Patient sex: F
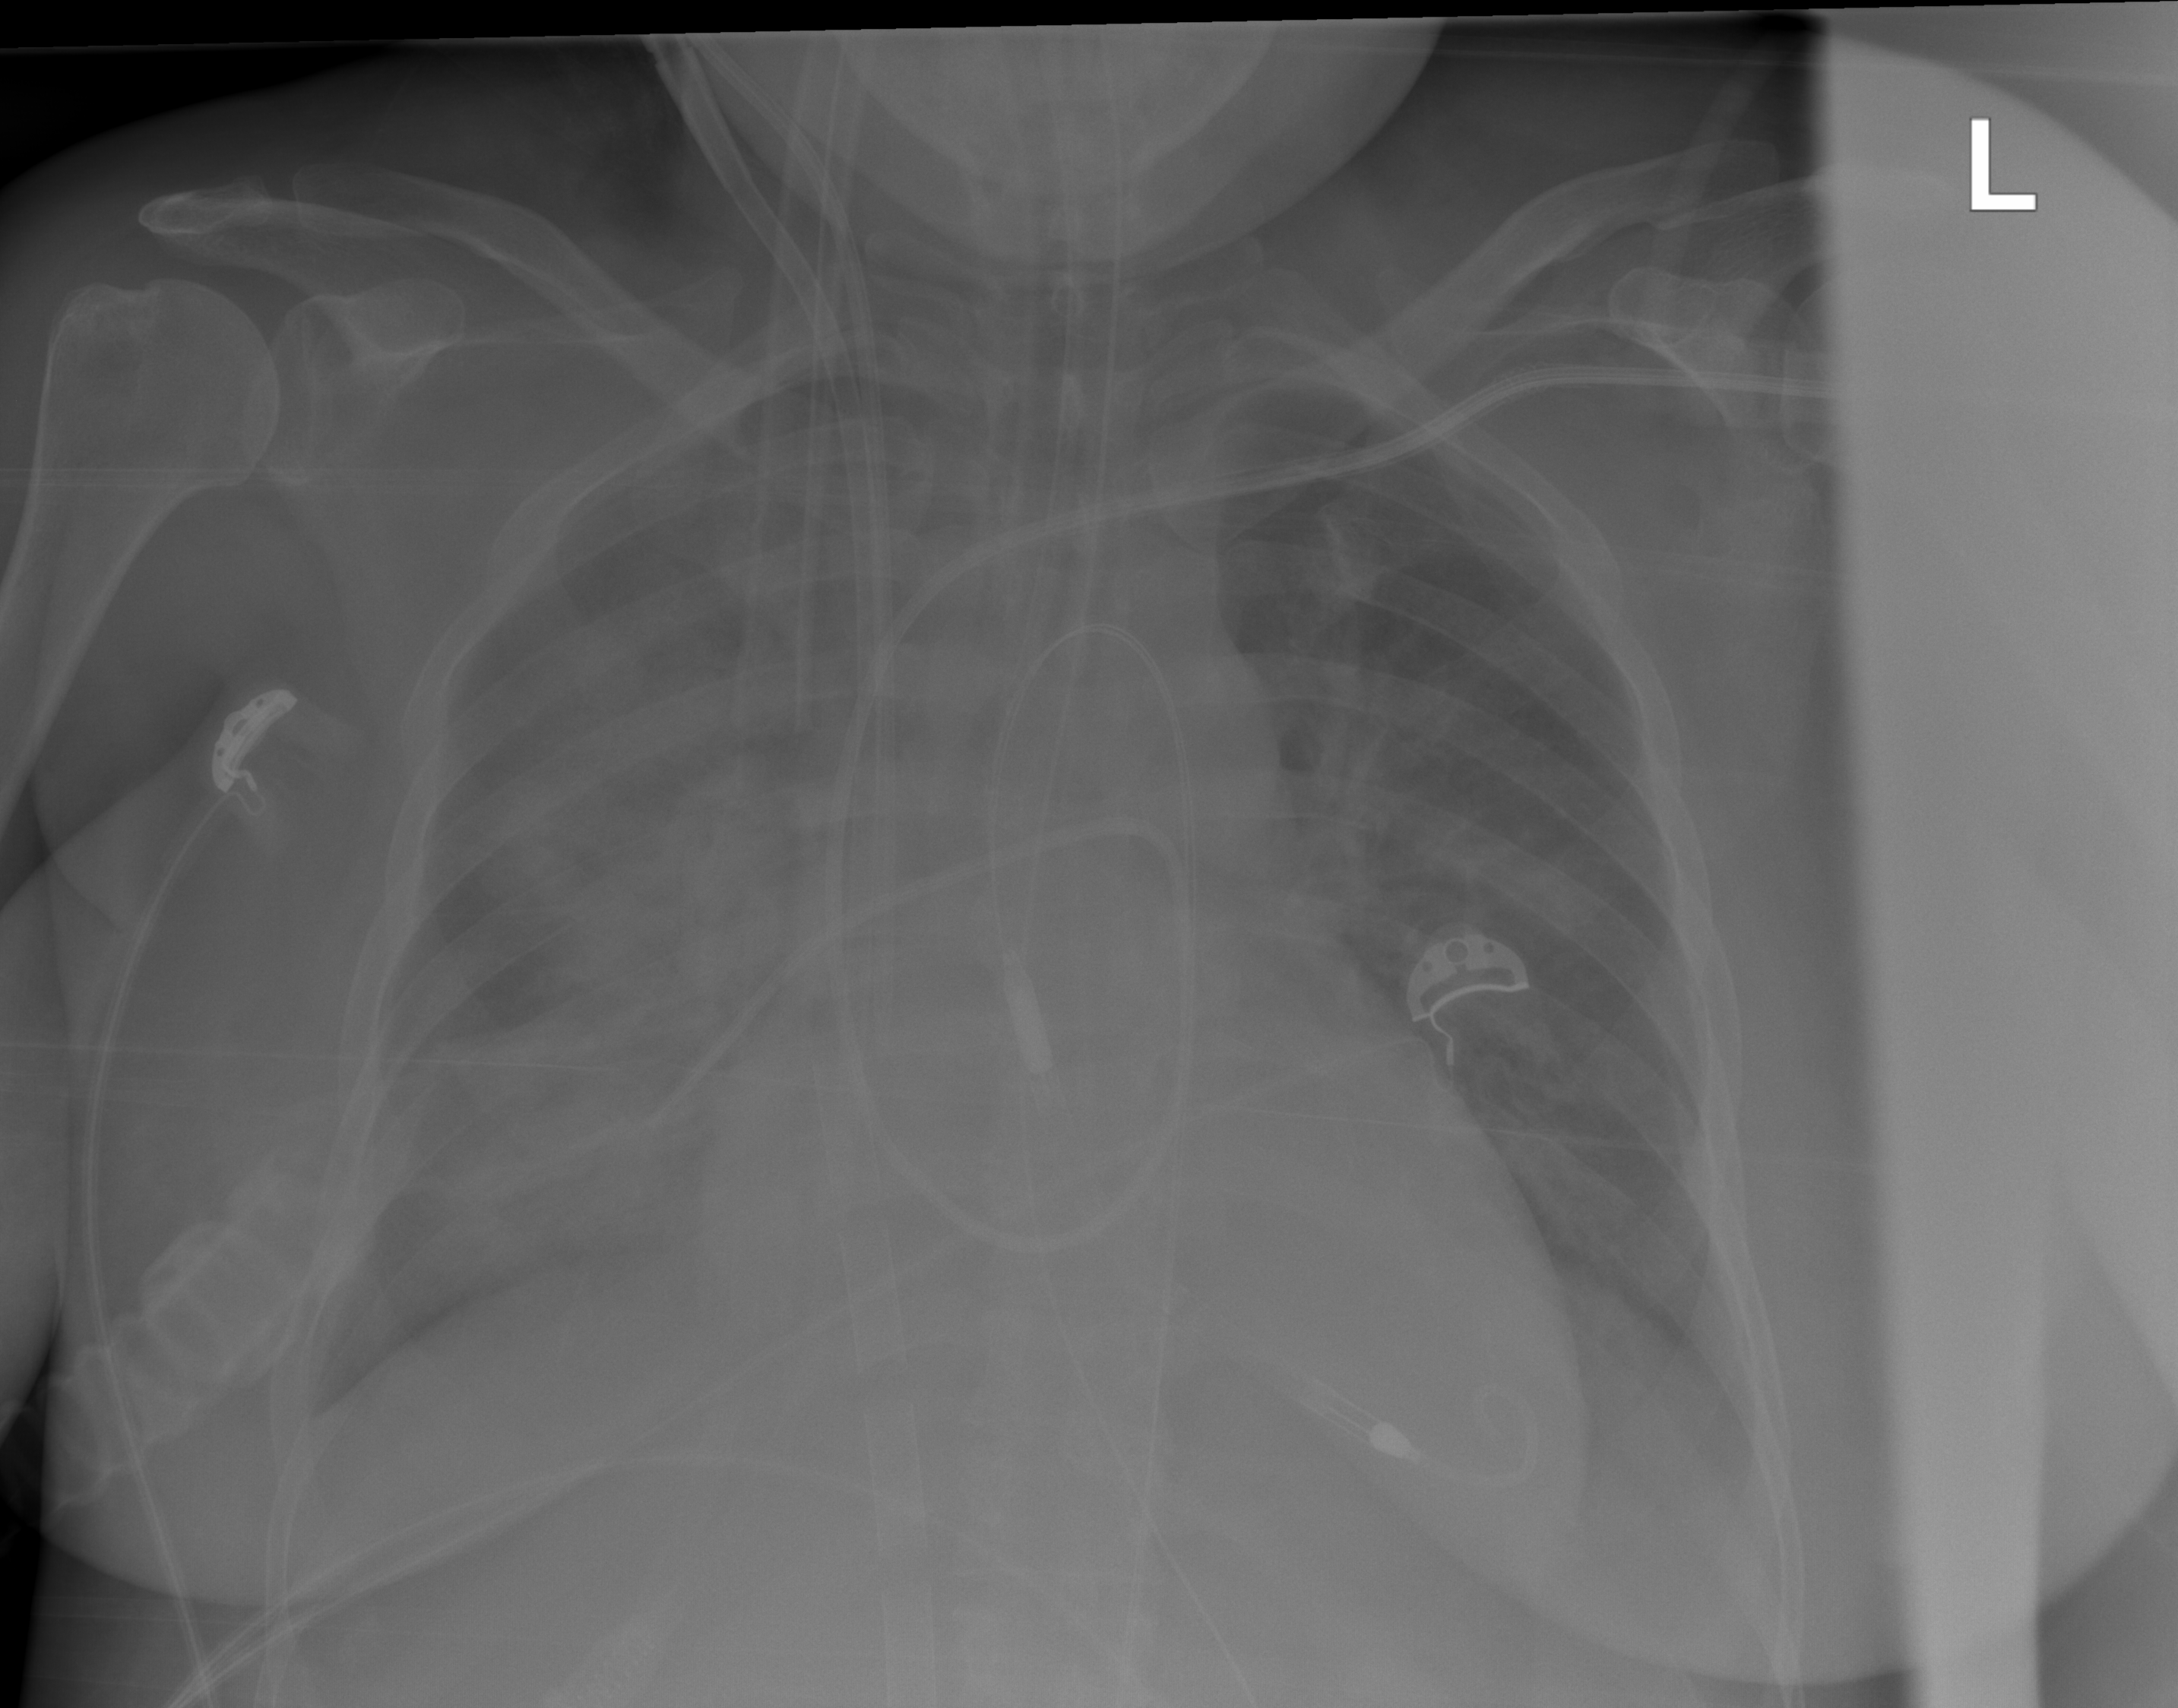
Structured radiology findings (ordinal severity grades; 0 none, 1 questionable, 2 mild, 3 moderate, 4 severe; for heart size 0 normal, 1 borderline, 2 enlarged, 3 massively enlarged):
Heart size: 2
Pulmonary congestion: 2
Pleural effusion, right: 0
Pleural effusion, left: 1
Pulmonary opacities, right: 3
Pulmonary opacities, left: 2
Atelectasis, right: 3
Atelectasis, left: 2